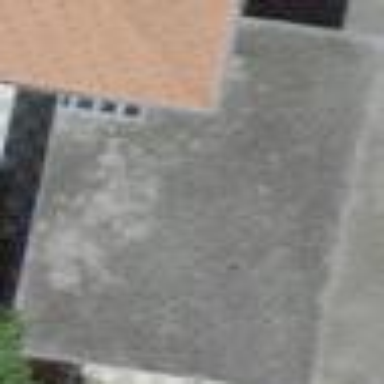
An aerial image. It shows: Flat-roofed garage.